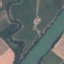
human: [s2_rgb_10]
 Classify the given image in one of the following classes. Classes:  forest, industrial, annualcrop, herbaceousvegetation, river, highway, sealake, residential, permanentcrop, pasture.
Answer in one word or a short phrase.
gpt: River